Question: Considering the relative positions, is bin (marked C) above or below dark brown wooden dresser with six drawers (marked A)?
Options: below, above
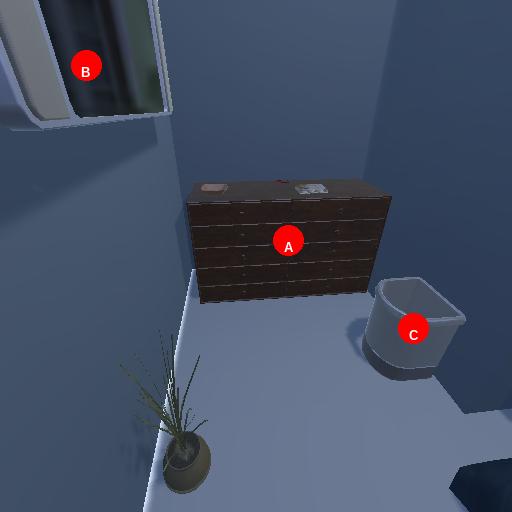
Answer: below